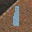
Label: 1